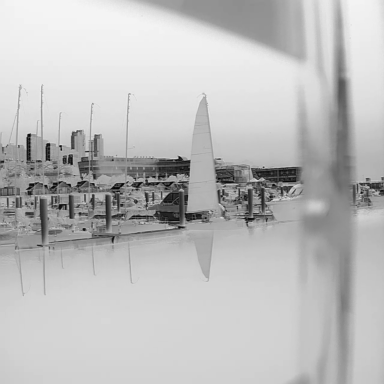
There are four objects shown in the infrared image, including three canoes, and a sailboat.